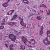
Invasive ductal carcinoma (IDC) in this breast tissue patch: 1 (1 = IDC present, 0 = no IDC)